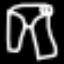
Label: pants